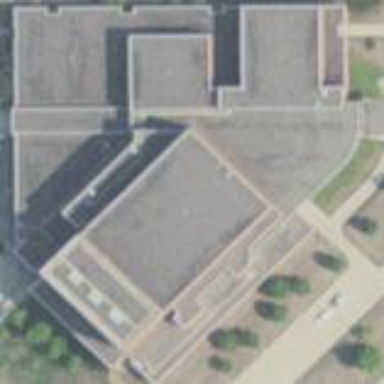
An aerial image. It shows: Arts center located within university building.